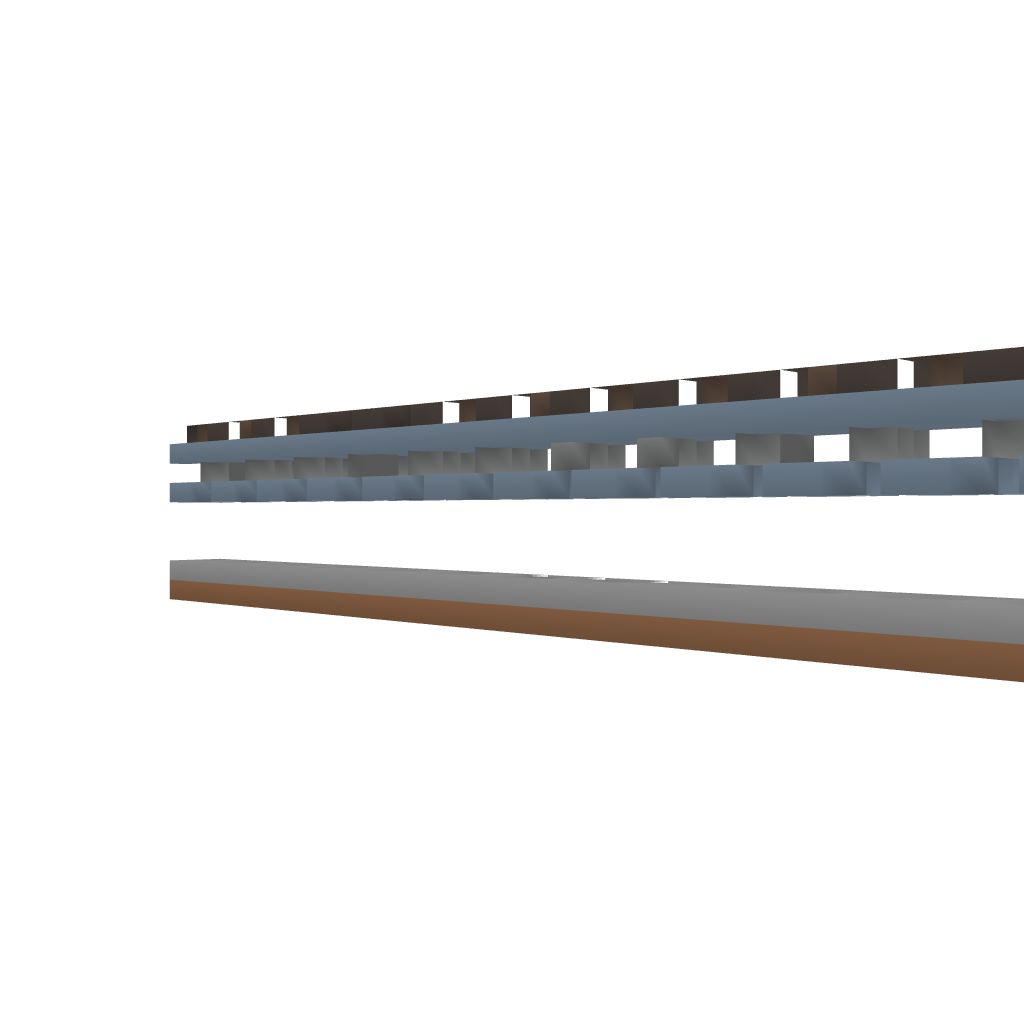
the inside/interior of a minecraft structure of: Simple Minecart Bridge #1 Straight Rail